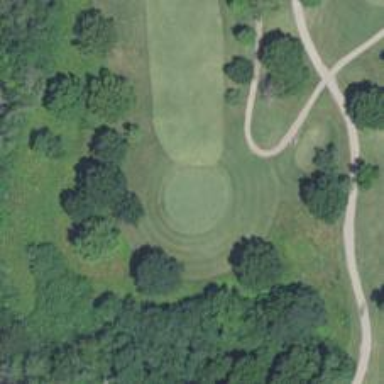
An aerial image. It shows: Golf hole.